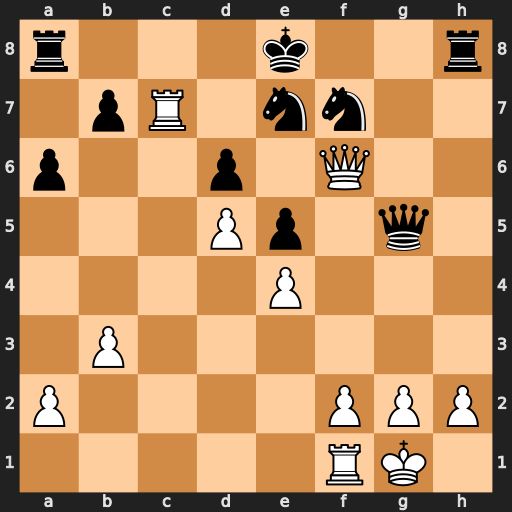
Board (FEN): r3k2r/1pR1nn2/p2p1Q2/3Pp1q1/4P3/1P6/P4PPP/5RK1
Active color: w
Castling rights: kq
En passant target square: -
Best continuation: Rxe7+ Kd8 Rxf7+ Qxf6 Rxf6